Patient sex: M
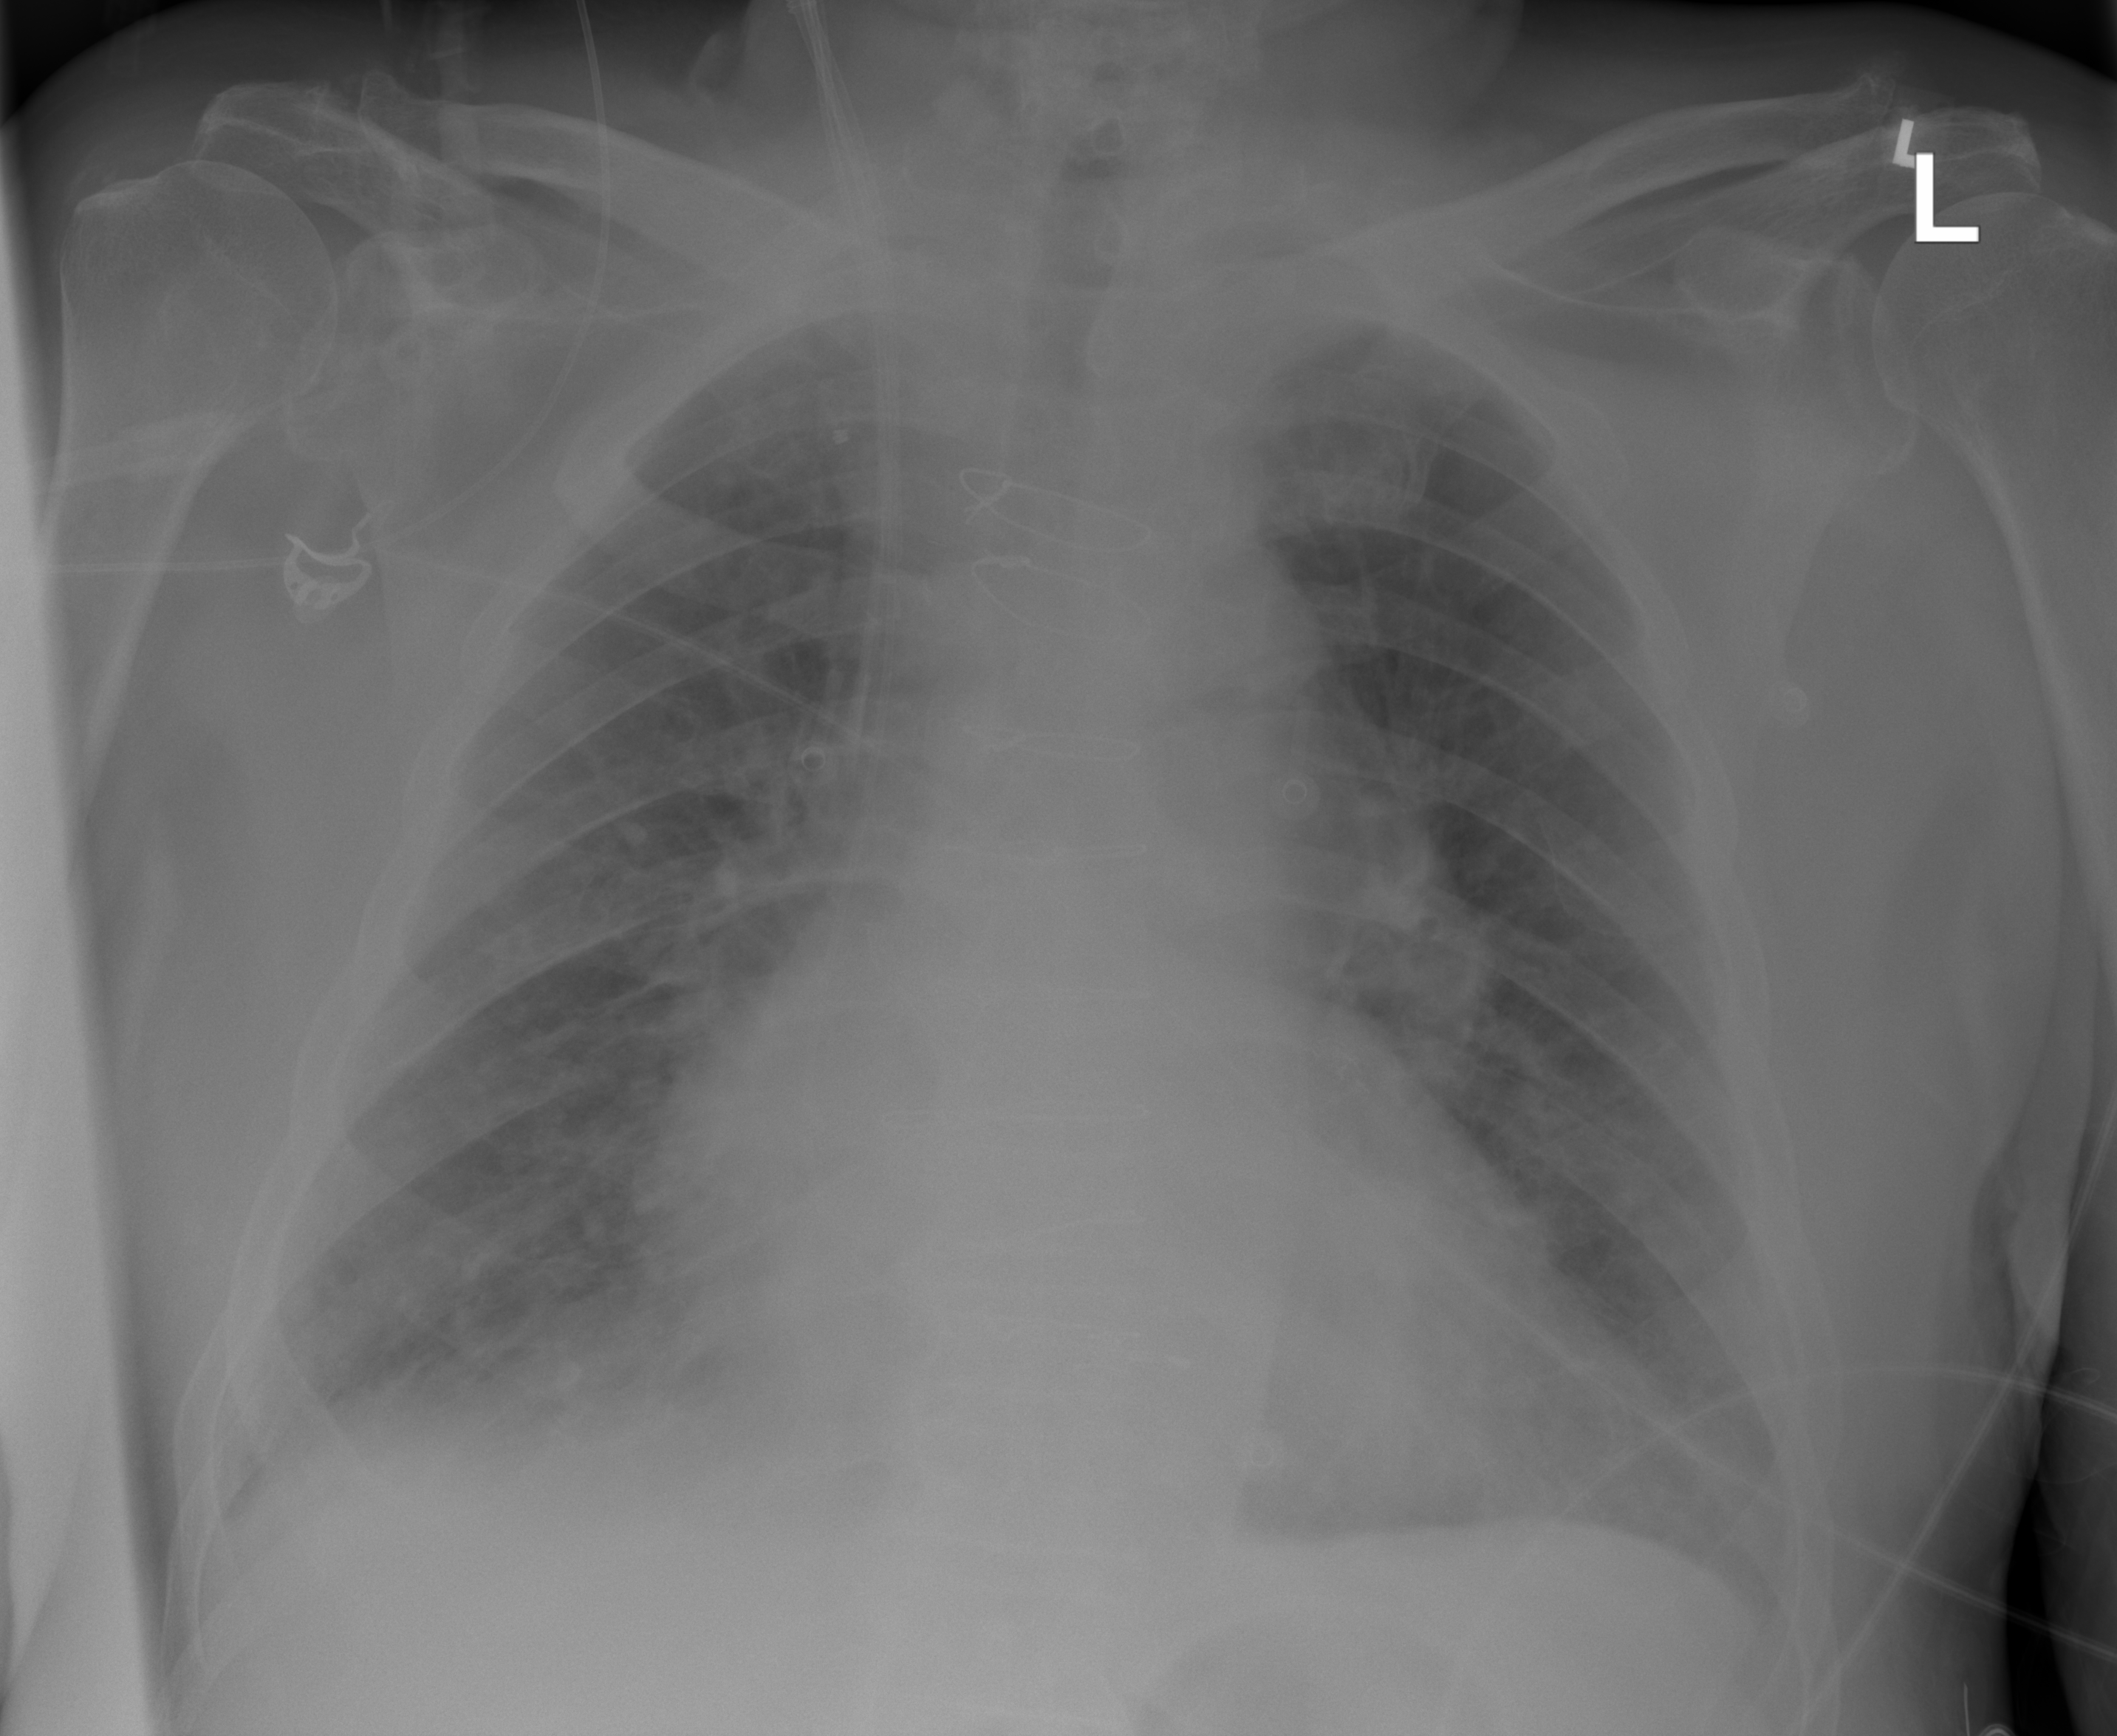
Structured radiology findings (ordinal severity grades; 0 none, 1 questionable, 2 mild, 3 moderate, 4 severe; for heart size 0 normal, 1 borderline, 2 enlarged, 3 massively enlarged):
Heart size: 2
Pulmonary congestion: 2
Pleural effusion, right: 2
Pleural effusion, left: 2
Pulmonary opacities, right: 2
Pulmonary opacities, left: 2
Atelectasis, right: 2
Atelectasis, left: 2